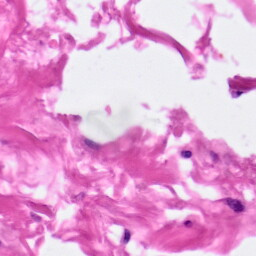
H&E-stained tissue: Pancreatic